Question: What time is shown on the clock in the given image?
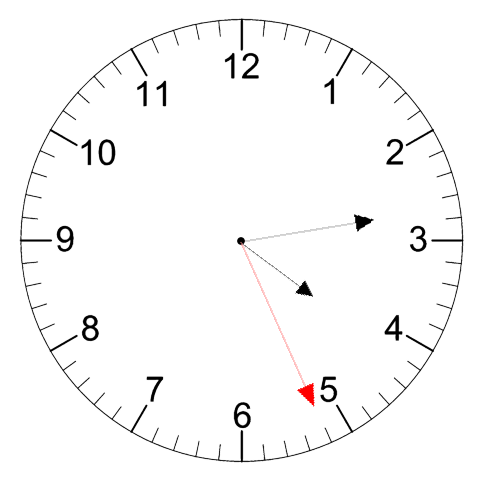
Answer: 04:13:26